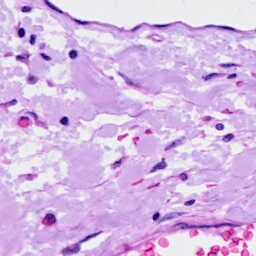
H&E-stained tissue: Ovarian